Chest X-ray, PA view. Patient: 59 years old, sex M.
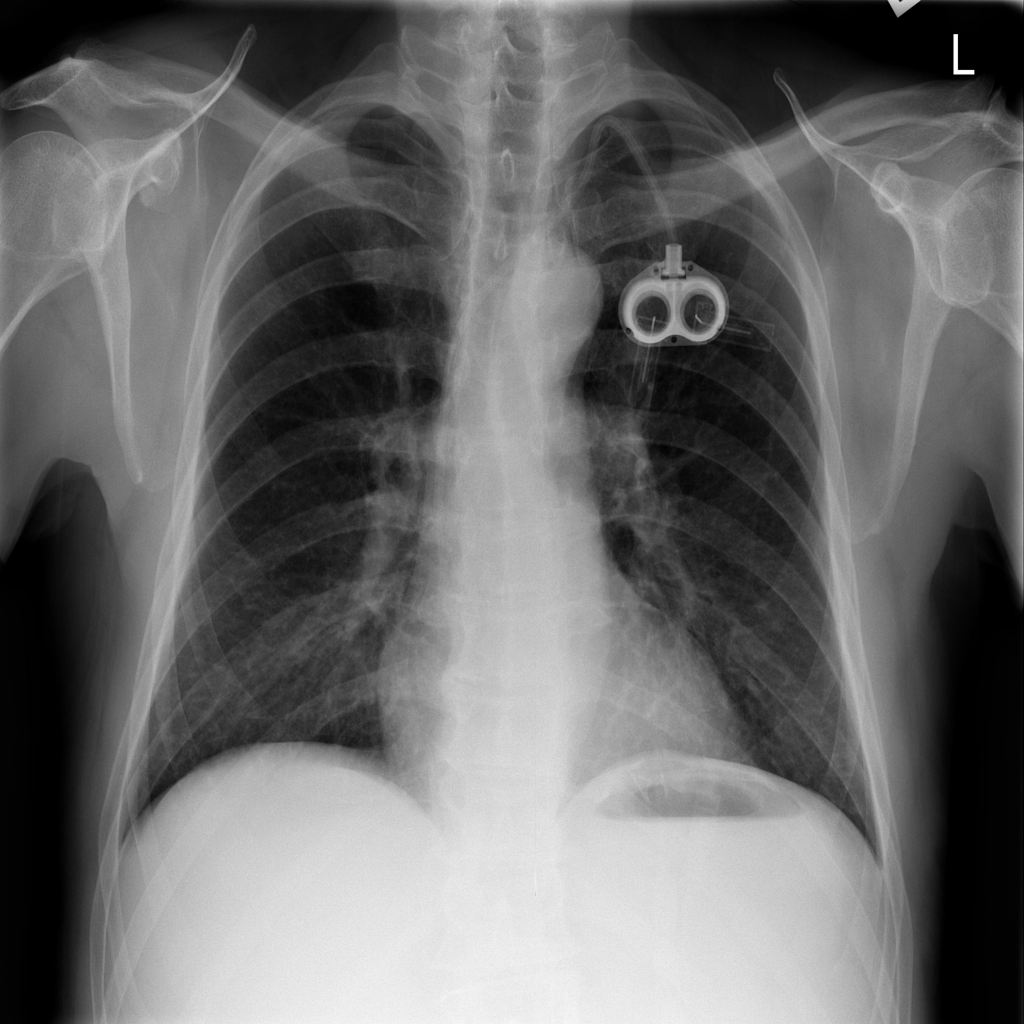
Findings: No Finding